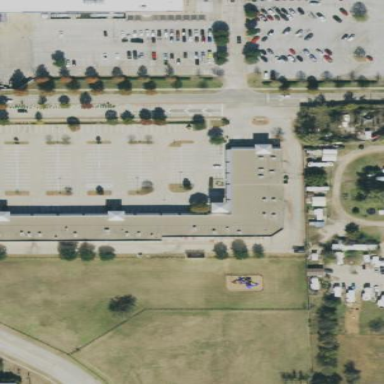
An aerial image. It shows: Flat-roofed school building with the roof oriented along its length.